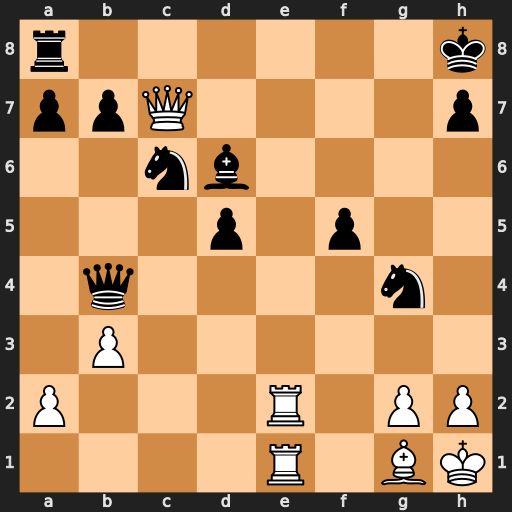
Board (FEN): r6k/ppQ4p/2nb4/3p1p2/1q4n1/1P6/P3R1PP/4R1BK
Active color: w
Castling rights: -
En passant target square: -
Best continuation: Re8+ Rxe8 Rxe8+